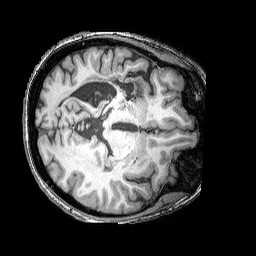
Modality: T1w
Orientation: axial
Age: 31
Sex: female
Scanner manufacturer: siemens
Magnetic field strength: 3 T
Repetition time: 2.25 s
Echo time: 0.00415 s